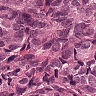
Metastatic tissue present: yes